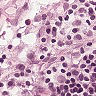
Metastatic tissue present: no